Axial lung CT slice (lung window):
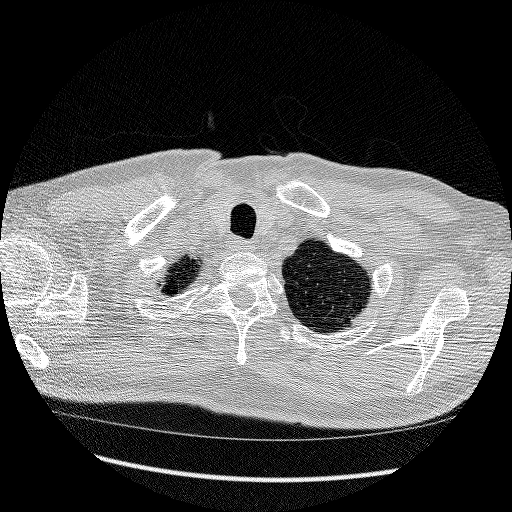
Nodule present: no